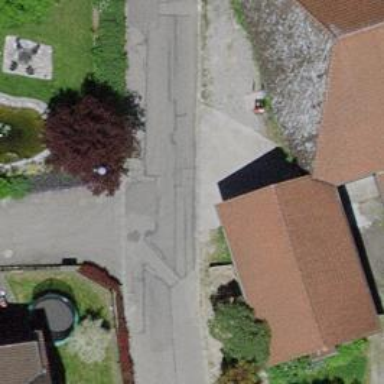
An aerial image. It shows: Unclassified road with asphalt surface and no sidewalk.